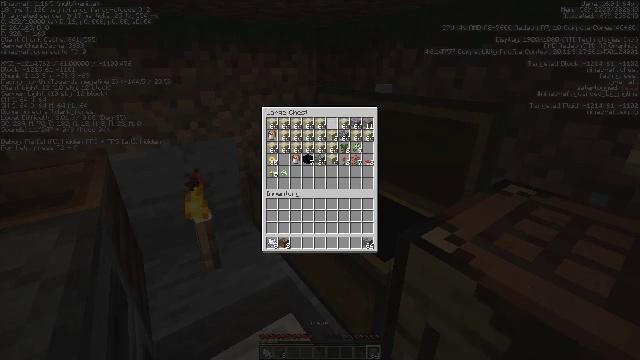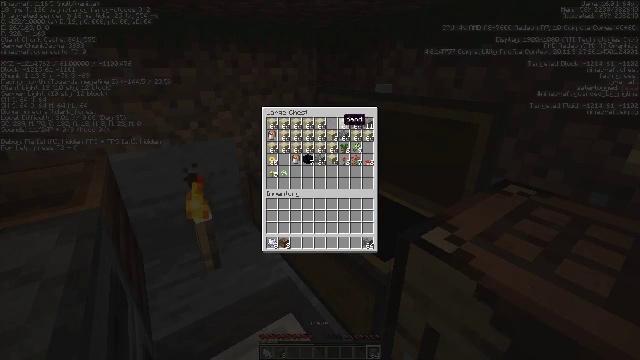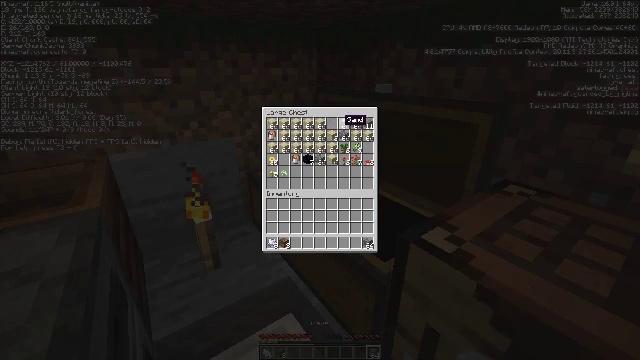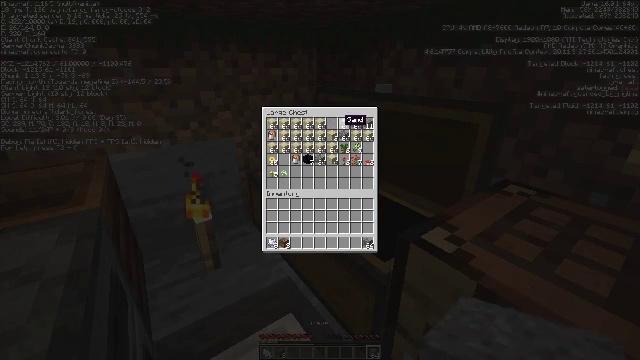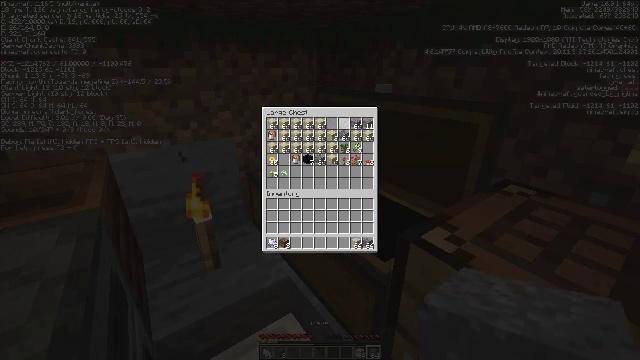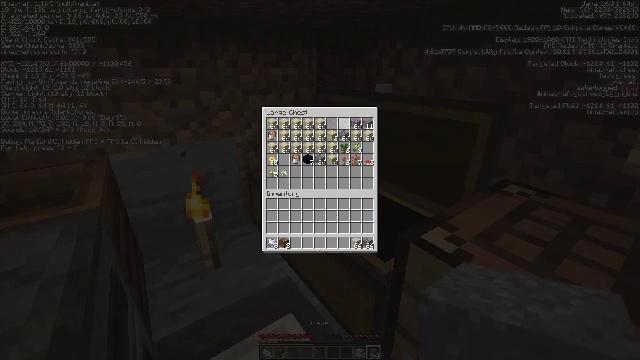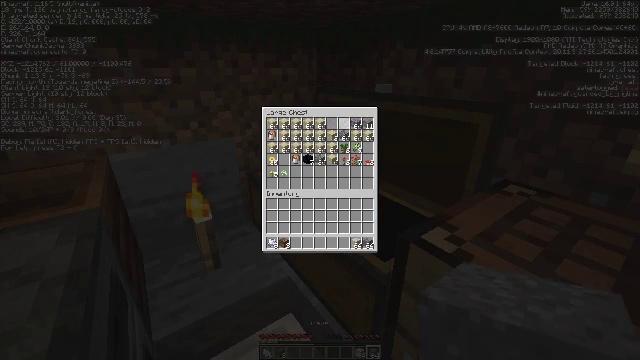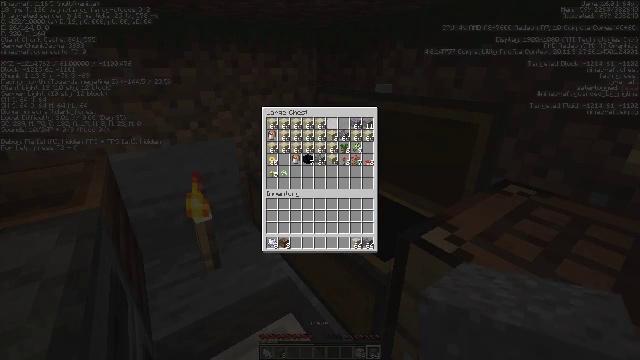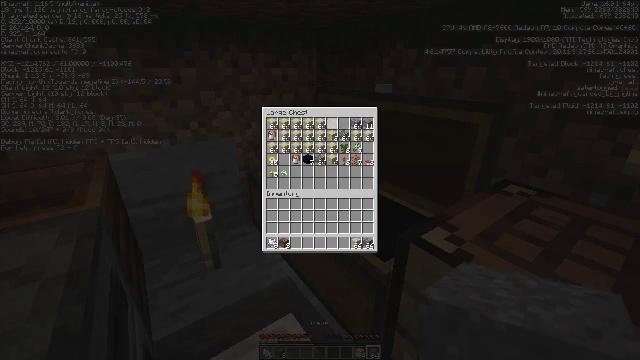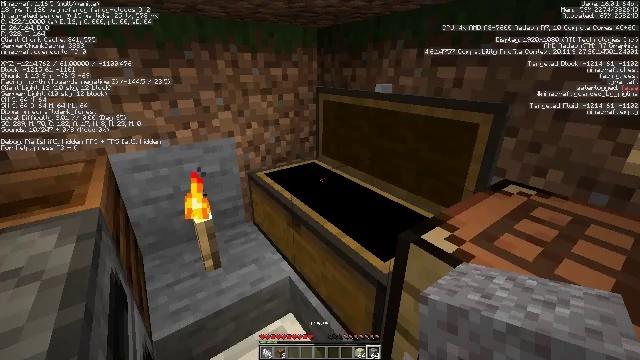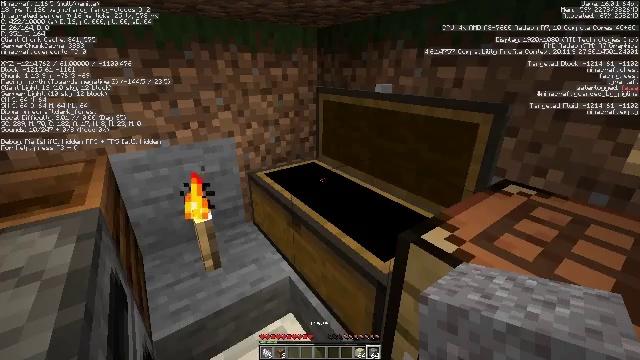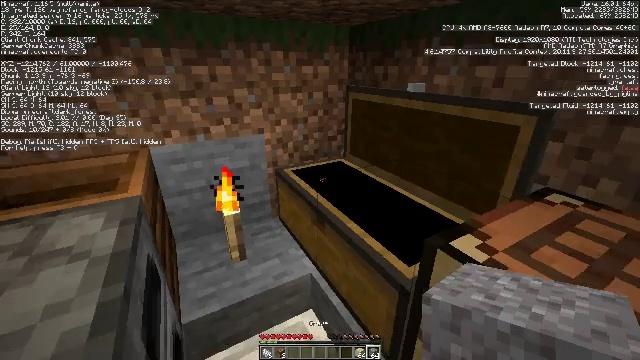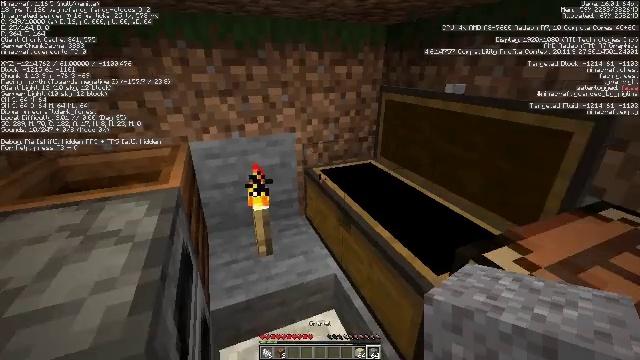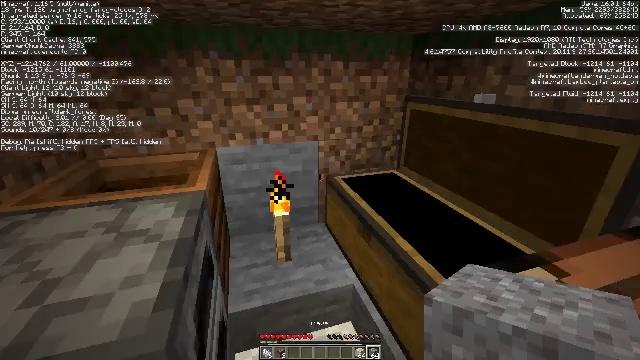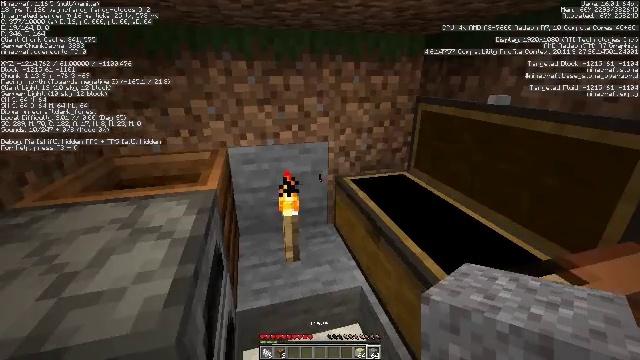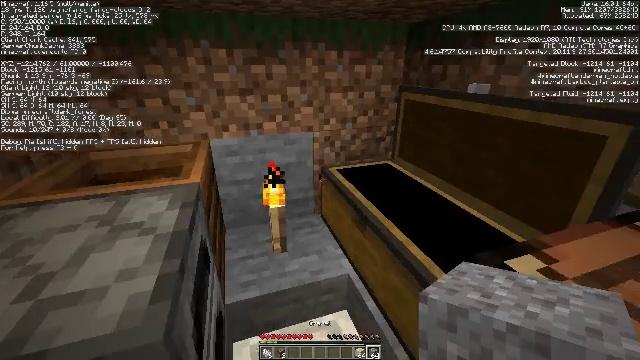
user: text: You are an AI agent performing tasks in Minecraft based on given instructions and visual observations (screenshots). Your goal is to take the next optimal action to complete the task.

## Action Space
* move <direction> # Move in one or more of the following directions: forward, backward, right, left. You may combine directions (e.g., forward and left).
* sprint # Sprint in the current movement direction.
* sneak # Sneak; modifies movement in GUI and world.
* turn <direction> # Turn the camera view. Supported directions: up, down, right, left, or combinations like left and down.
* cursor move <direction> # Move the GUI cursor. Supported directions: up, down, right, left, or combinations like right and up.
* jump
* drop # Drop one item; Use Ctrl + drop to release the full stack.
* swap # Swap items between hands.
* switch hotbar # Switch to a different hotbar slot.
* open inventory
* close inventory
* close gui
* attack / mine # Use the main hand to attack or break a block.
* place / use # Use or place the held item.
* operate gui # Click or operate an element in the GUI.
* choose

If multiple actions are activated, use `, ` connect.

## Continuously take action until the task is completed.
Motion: motion action
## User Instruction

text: Use materials to create white dye.
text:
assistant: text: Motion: sneak
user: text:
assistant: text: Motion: sneak
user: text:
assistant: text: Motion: sneak
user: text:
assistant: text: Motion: sneak, attack / mine
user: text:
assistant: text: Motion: sneak, attack / mine
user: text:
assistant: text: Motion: sneak, attack / mine
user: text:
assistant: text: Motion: sneak, turn left
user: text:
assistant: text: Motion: sneak
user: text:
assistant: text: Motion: no_op
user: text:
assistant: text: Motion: no_op
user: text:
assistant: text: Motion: turn left
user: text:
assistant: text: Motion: turn left
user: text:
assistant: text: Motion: turn left and up
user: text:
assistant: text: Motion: turn left
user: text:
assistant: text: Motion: turn right and down
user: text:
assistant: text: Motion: turn right and down
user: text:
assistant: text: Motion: turn right
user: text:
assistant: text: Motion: turn right
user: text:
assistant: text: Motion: no_op
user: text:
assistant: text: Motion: no_op
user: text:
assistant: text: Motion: turn left
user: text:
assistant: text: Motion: turn left, use / place
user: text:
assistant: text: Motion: use / place
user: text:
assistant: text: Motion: use / place
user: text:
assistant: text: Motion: use / place
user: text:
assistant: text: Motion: no_op
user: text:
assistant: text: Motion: no_op
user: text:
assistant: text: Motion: no_op
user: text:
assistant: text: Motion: turn left
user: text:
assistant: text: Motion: no_op